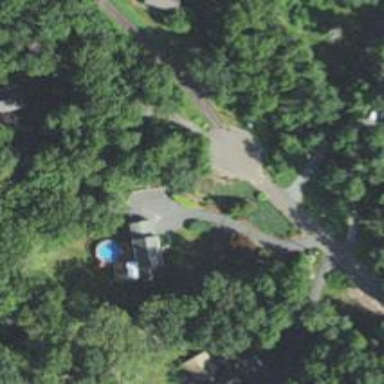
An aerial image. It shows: Residential driveway.